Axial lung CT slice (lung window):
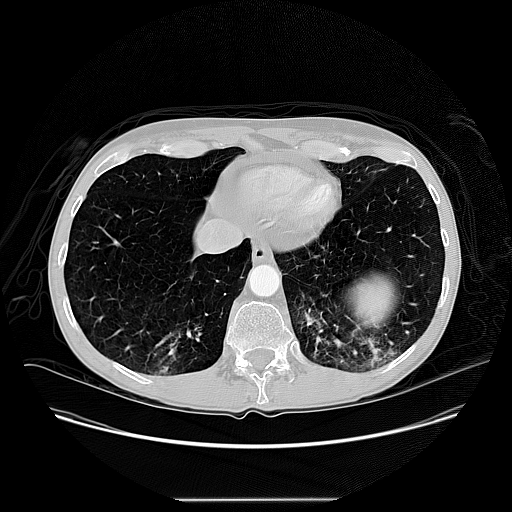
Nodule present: no